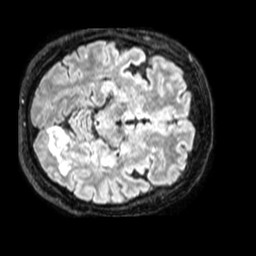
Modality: FLAIR
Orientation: axial
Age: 56
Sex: female
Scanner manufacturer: philips
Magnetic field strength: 1.5 T
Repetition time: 4.8 s
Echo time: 0.3364 s